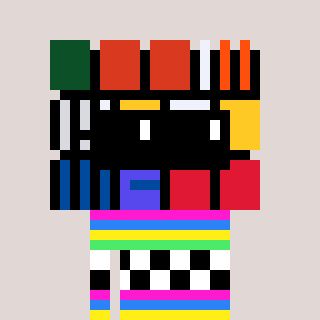
a pixel art character with square black sunglasses, a abstract-shaped head and a computerblue-colored body on a warm background